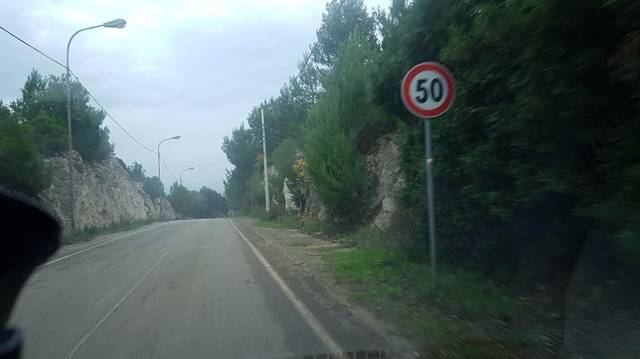
Region: Italy
Coordinates: 40.736, 17.552